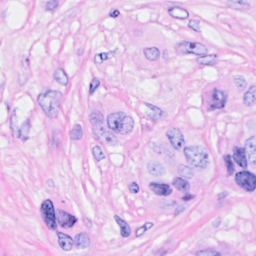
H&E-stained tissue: Breast